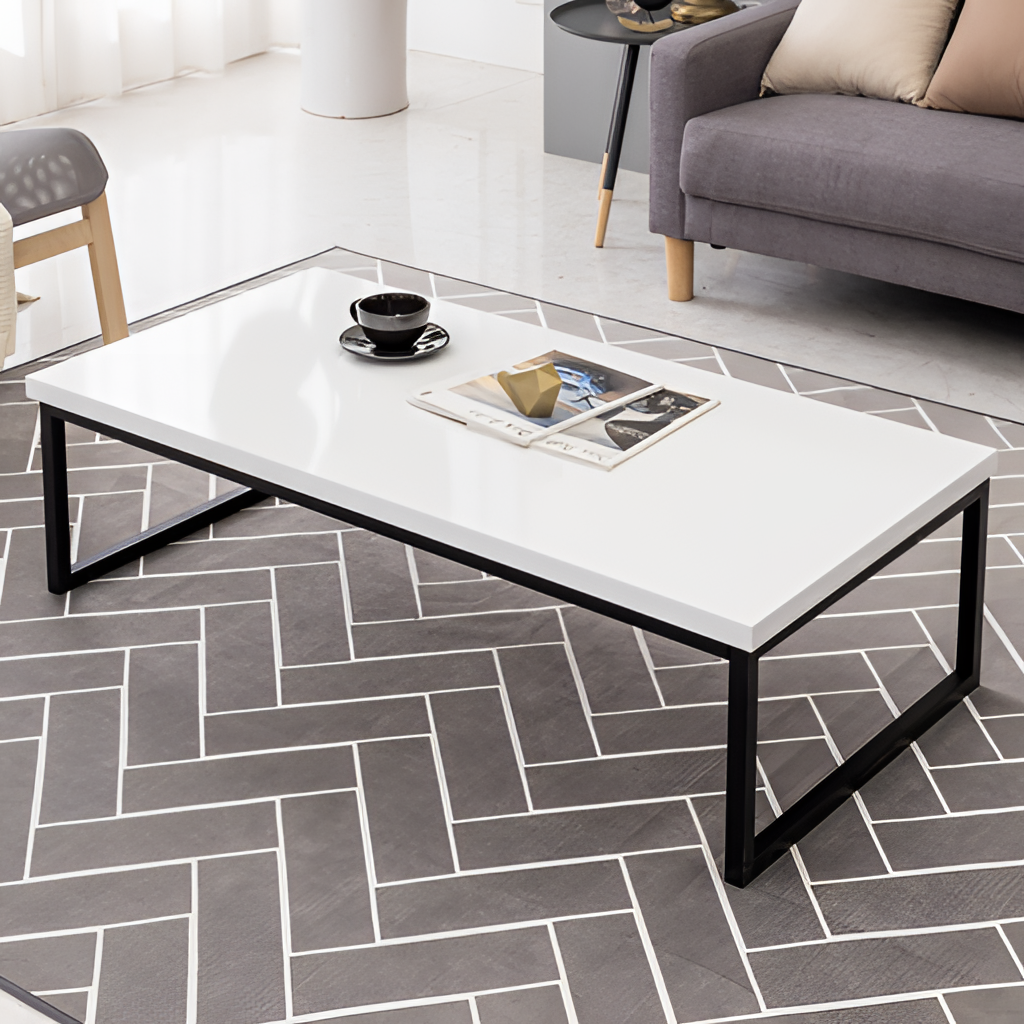
metal and wood coffee table, living room, gray tile flooring, with herringbone pattern, modern, paint wallpaper, with solid pattern